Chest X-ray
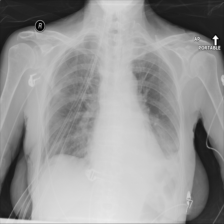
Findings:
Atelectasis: negative
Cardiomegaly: negative
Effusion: negative
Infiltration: negative
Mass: negative
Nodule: negative
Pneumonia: negative
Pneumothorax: positive
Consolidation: positive
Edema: negative
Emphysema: negative
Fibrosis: negative
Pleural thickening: negative
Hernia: negative